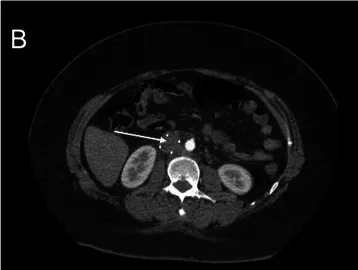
CT angiography demonstrating IVCF thrombosis extending down to the bilateral iliac veins. B) Thrombosed IVCF.
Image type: radiology (ct)